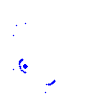
Particle: pion